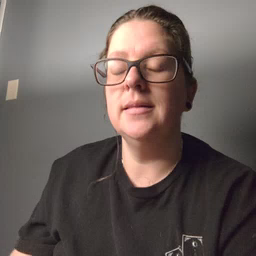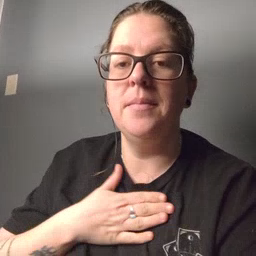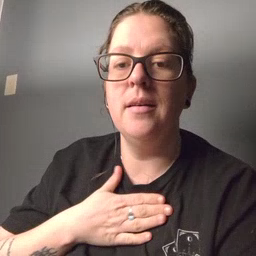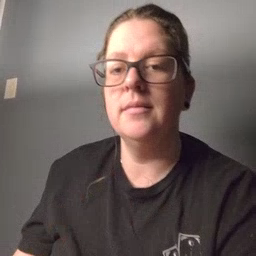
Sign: minemy